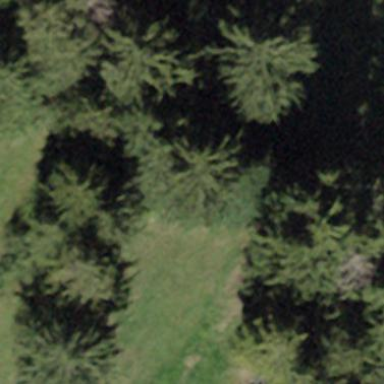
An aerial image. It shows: Forest dominated by needle-leaved trees.